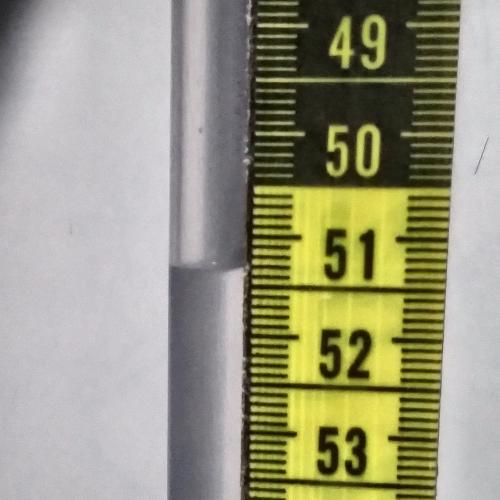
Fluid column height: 51.3 cm